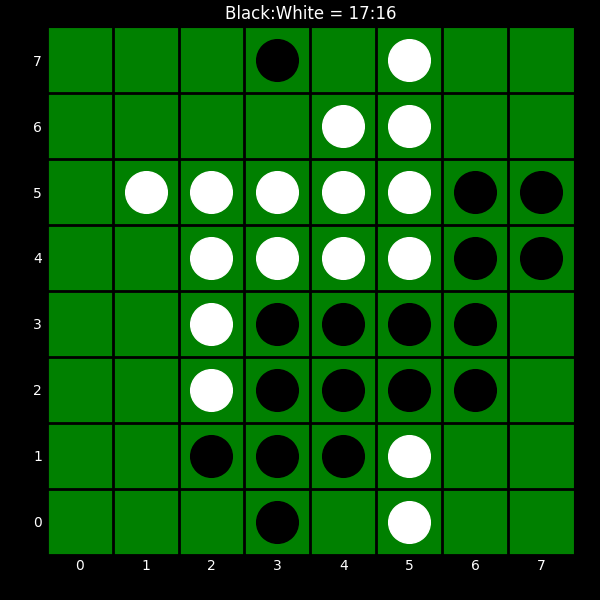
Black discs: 17
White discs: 16